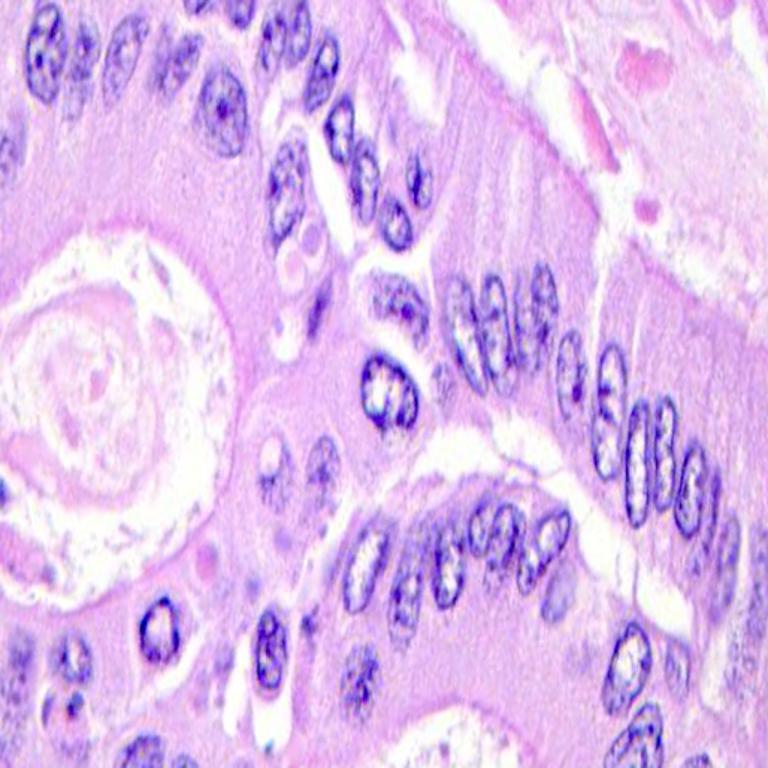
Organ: colon
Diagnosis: adenocarcinomas